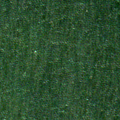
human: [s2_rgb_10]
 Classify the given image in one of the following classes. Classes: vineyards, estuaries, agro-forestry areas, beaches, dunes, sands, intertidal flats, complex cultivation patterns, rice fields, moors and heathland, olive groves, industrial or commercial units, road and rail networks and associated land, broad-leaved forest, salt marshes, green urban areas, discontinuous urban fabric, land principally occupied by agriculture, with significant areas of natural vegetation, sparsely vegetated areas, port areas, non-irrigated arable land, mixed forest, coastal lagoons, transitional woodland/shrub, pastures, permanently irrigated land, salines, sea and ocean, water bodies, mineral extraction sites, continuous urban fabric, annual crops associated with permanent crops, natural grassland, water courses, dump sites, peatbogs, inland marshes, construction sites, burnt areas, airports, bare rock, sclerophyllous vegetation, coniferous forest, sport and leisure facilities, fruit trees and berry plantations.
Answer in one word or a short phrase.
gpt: sea and ocean